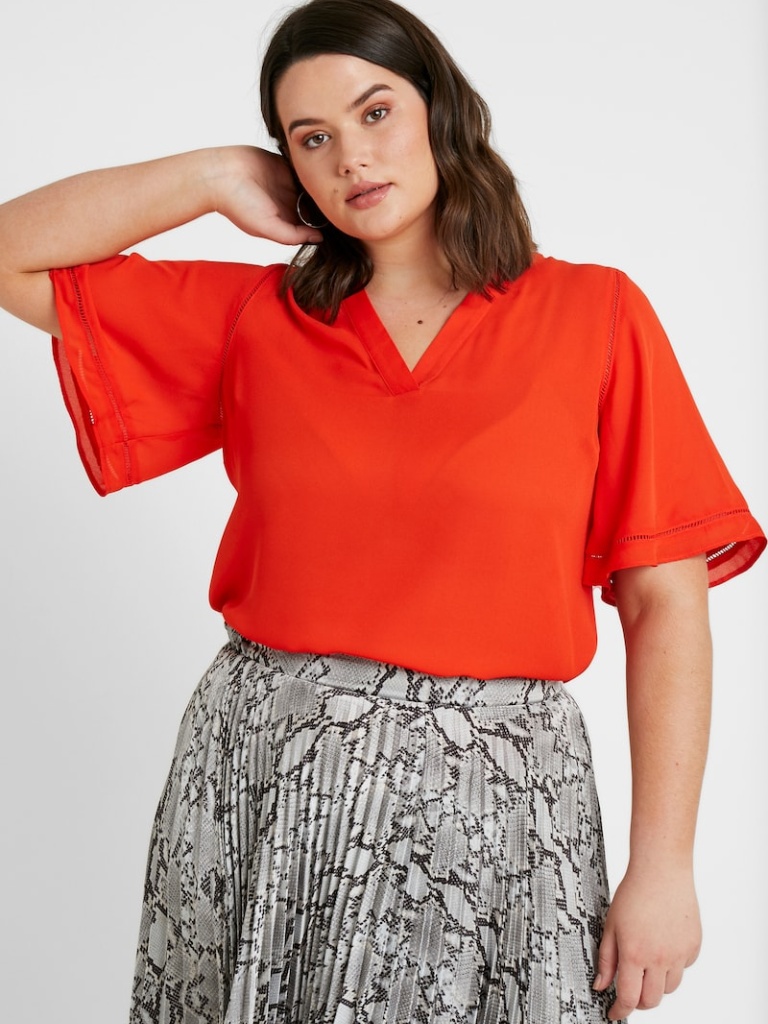
cotton relaxed short sleeve hip length Fully Tucked in v-neck blouse